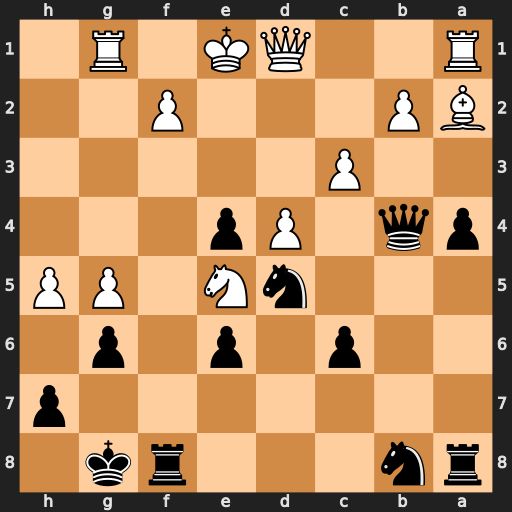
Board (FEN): rn3rk1/7p/2p1p1p1/3nN1PP/pq1Pp3/2P5/BP3P2/R2QK1R1
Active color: b
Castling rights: Q
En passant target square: -
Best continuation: Qxb2